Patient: sex M, age 46
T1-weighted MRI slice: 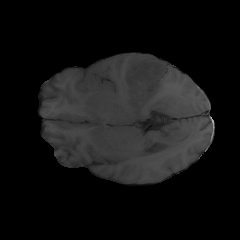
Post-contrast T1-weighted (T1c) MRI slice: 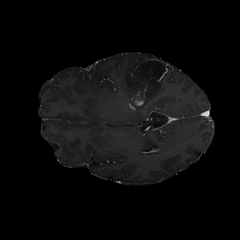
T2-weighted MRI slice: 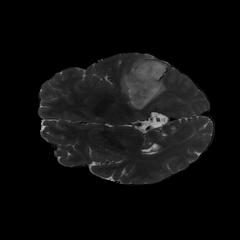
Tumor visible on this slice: yes
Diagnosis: Astrocytoma, IDH-mutant
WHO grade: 3